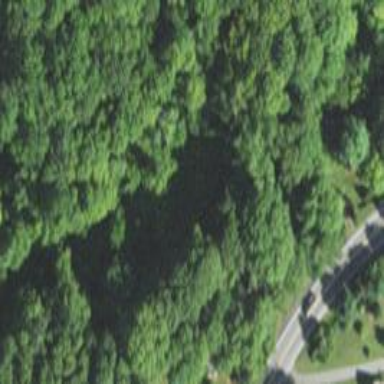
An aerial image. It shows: Existing preserved open space in the woodland.